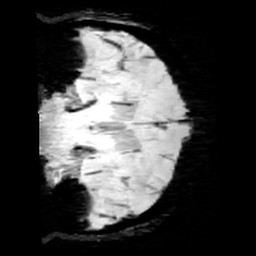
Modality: SWI
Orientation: coronal
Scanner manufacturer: siemens
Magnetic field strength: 3 T
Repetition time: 0.03 s
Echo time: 0.02 s